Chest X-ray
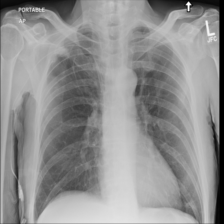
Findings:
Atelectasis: negative
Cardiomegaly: negative
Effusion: negative
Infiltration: negative
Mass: negative
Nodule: negative
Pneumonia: negative
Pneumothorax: negative
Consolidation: negative
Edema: negative
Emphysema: negative
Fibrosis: negative
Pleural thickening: negative
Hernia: negative